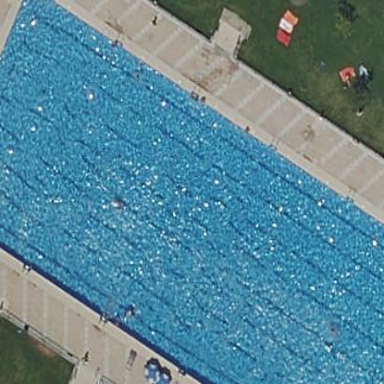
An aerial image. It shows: Swimming pool area designated for leisure and sports activities.